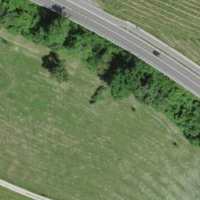
EUNIS habitat code: 25
Species observed at this site:
Phaneroptera nana
Nemobius sylvestris